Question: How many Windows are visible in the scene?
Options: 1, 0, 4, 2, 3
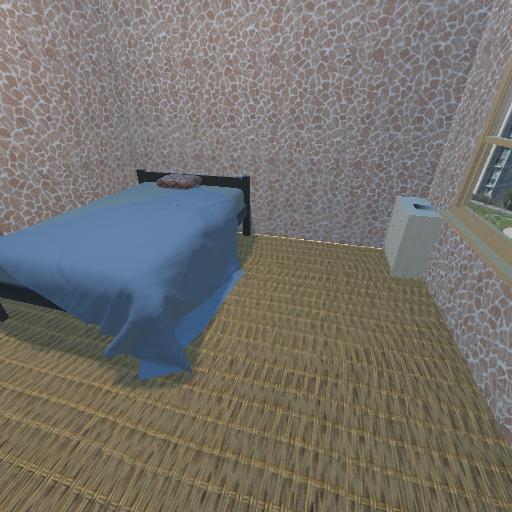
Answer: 1